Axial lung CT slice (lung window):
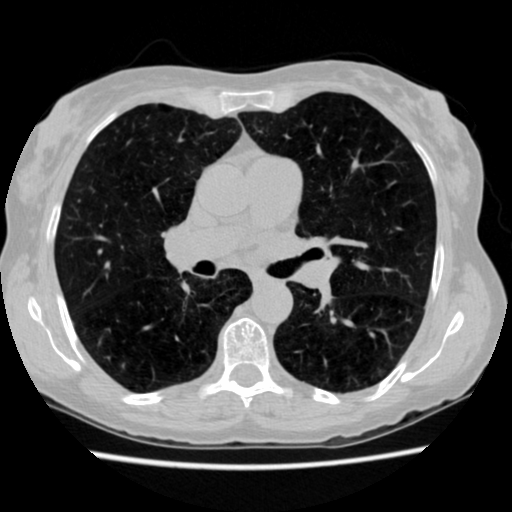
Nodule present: no